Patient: sex F, age 46
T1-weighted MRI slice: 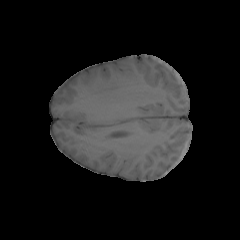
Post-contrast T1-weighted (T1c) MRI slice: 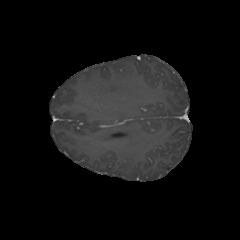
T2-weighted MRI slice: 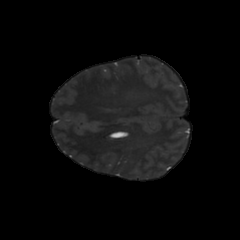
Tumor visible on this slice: yes
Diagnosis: Glioblastoma, IDH-wildtype
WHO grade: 4